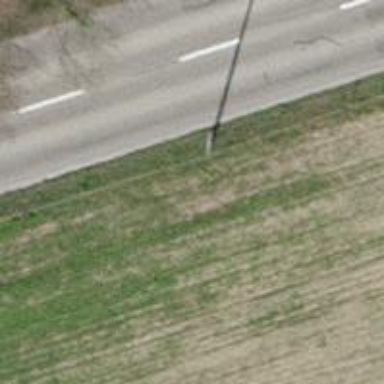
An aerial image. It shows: Power pole.